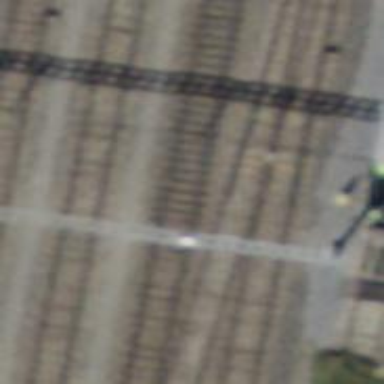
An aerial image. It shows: Siding railway track with electrified contact line.